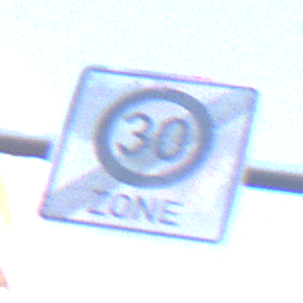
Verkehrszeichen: EndeZone30
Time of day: MorningAfternoon
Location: Outdoor (Urban)
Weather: Clear
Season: NotSpecified
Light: Natural